Question: I am making a custom uitableview. However the header for the first section is bigger than the others.
Here is the code:
'''
func tableView(tableView: UITableView, viewForHeaderInSection section: Int) -> UIView? {
var header = UIView(frame: CGRectMake(0, 0, tableView.bounds.width, 30))
header.backgroundColor = UIColor(red: 223/255.0, green: 170/255.0, blue: 128/255.0, alpha: 1.0)
return header
}
'''

How can I fix this?
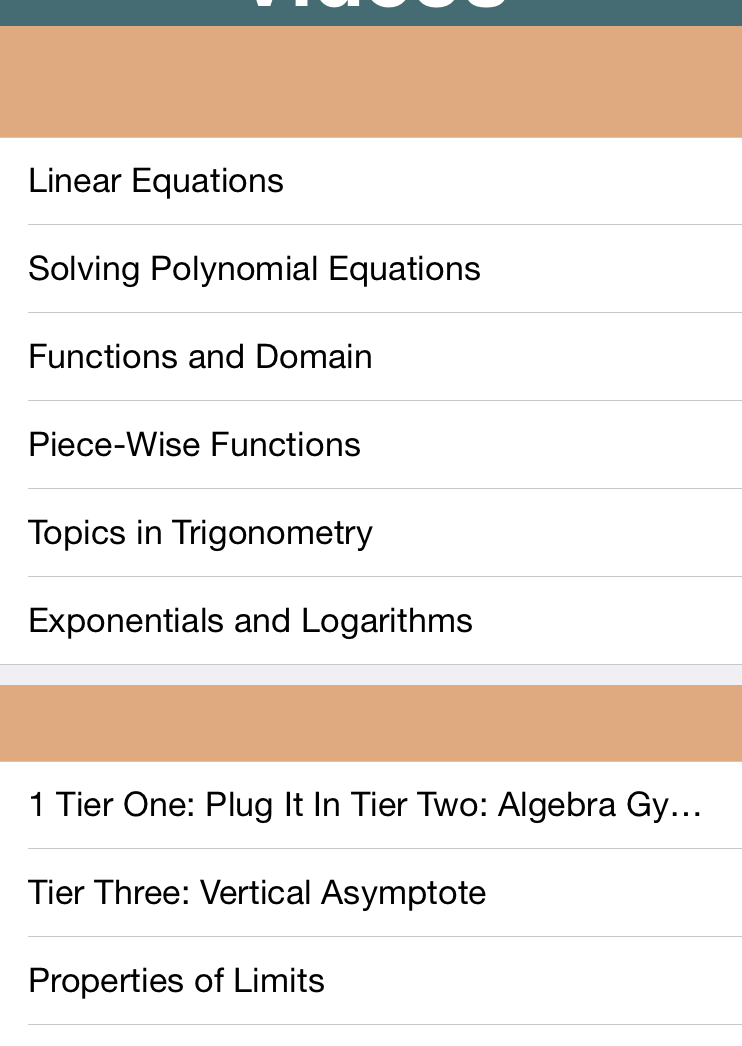
Answer: Try this
'''
func tableView(tableView: UITableView, heightForHeaderInSection section: Int) -> CGFloat {
return 30.0
}
'''